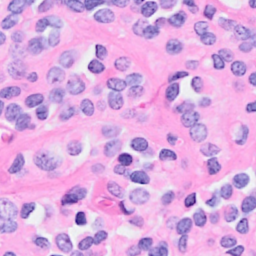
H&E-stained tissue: Breast